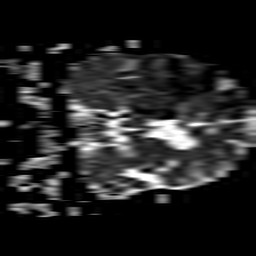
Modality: ADC
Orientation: coronal
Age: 79
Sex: male
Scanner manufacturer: philips
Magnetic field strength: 1.5 T
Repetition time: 3.406 s
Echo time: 0.06922 s